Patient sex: M
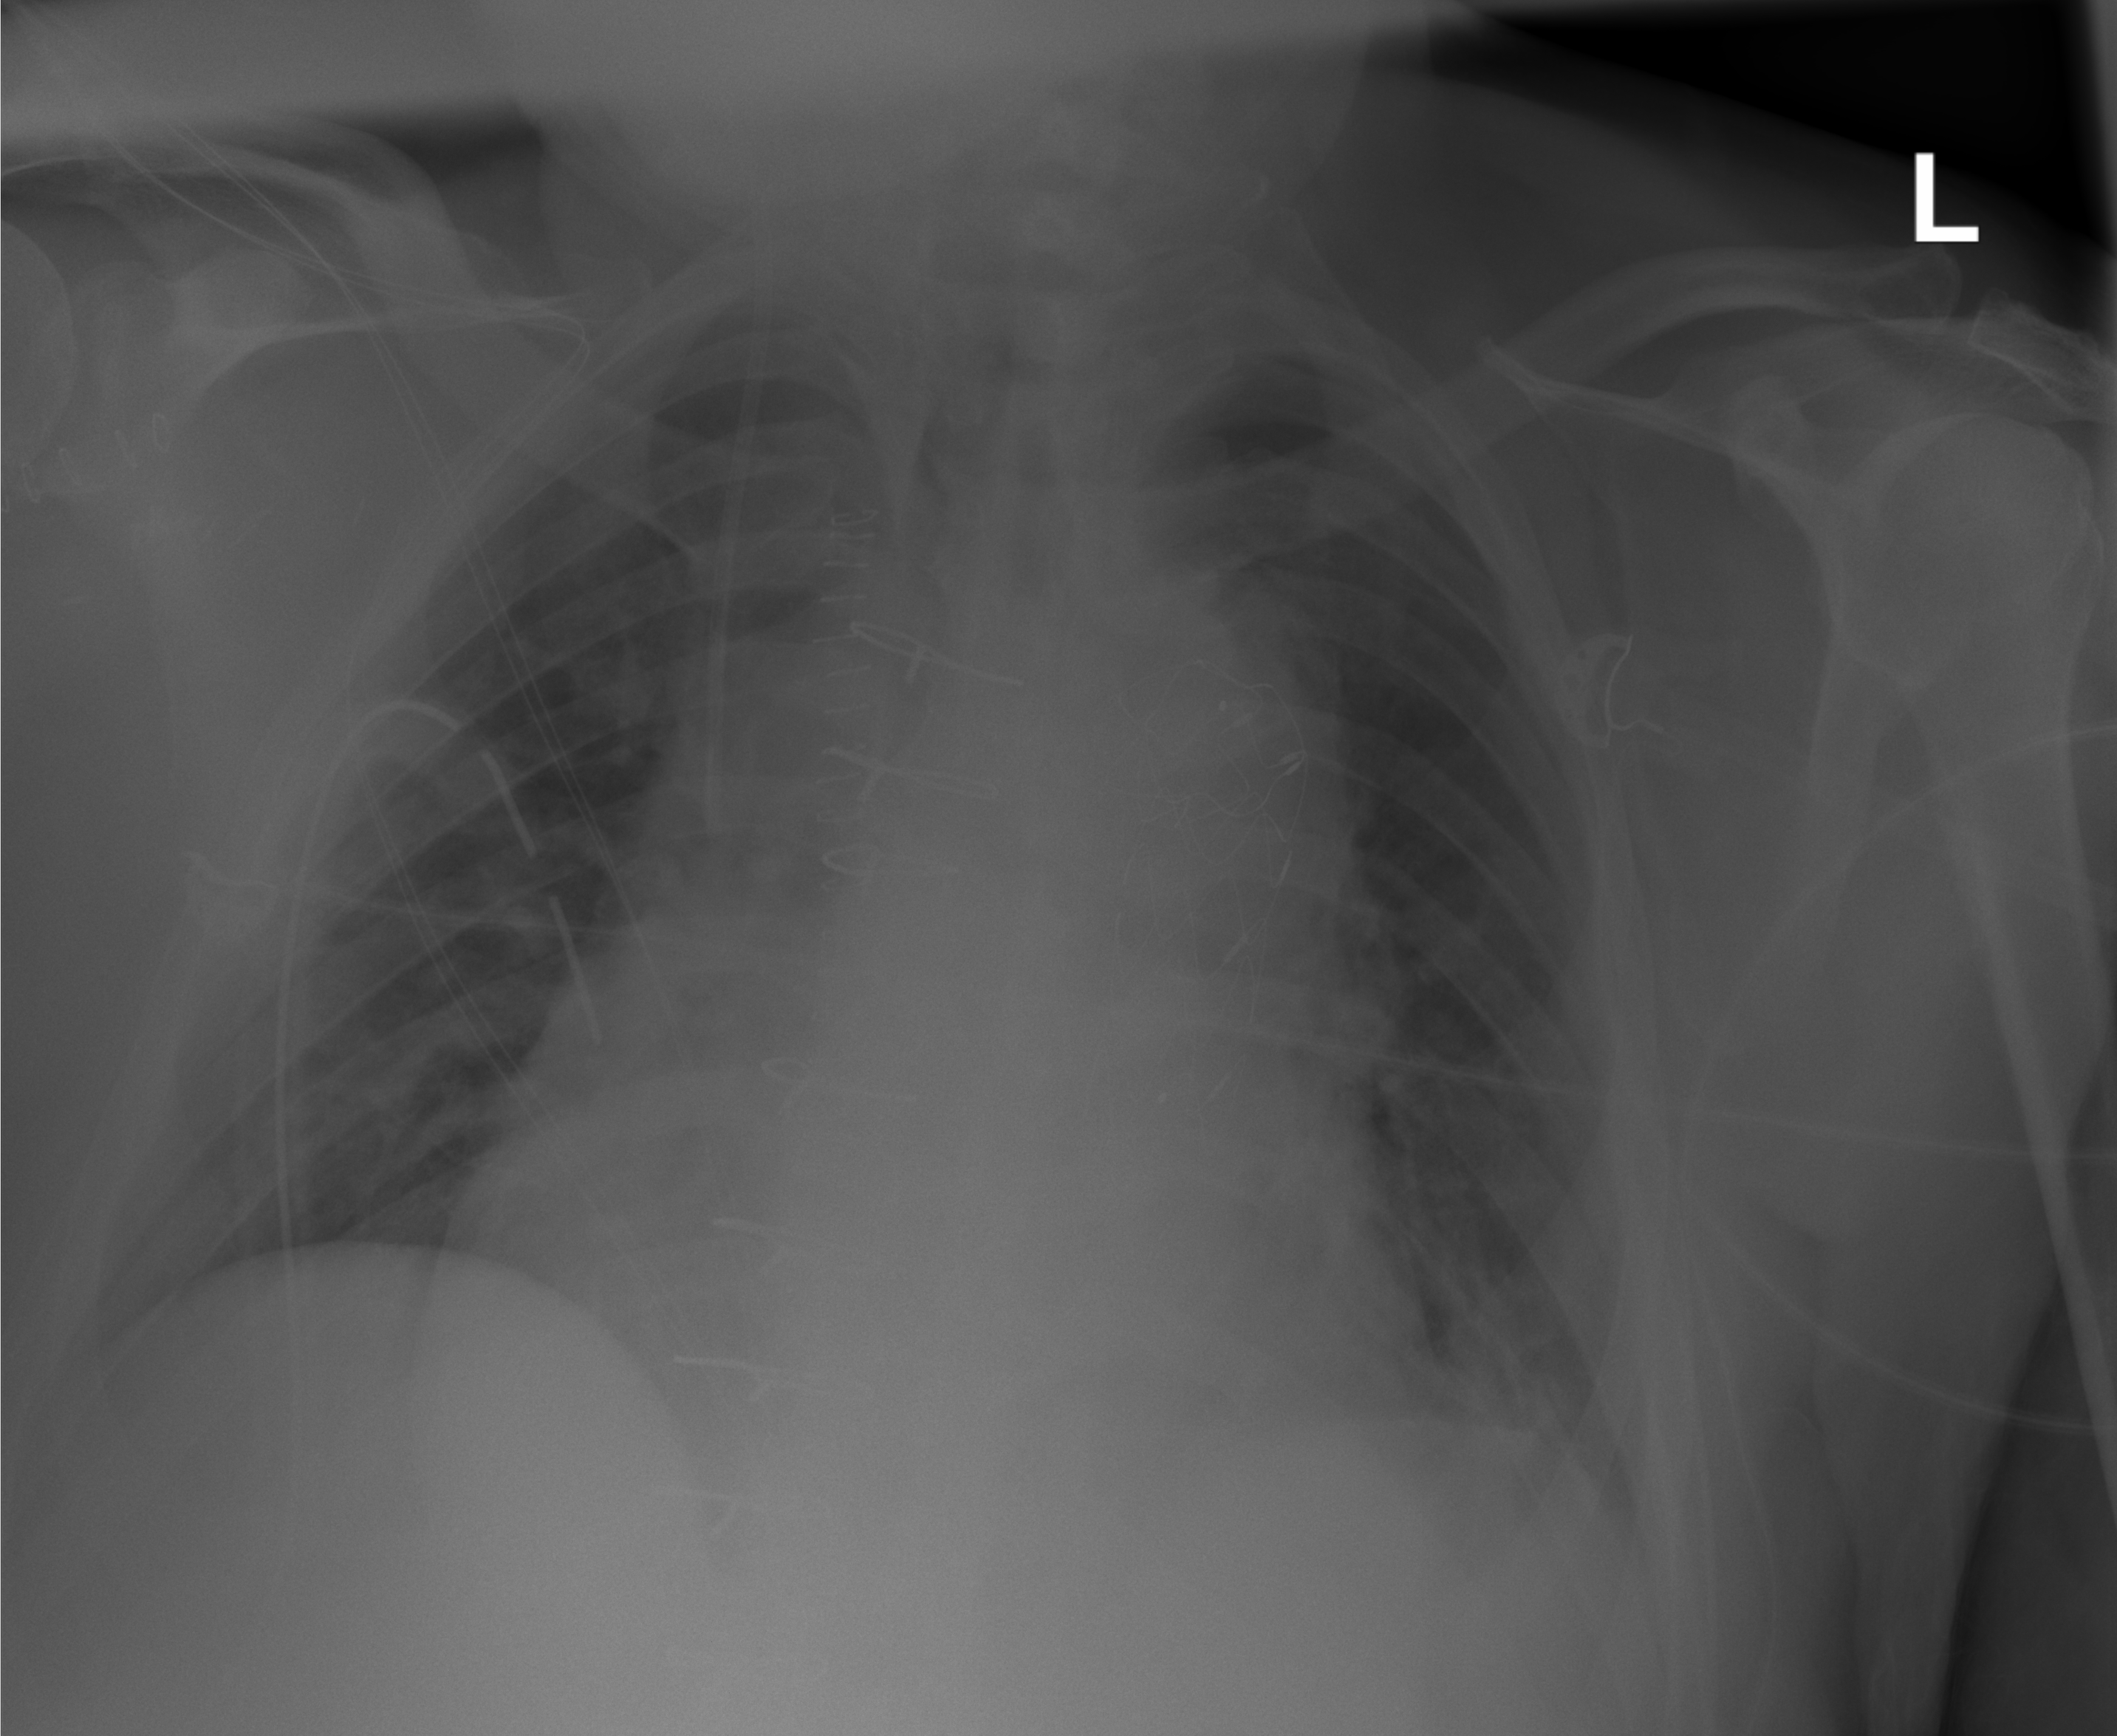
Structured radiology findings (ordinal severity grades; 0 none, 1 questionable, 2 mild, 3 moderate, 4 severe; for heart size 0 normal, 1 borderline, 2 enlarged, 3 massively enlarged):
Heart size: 2
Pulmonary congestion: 0
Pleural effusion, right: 1
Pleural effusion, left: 1
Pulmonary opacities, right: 0
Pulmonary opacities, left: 0
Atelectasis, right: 2
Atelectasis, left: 2